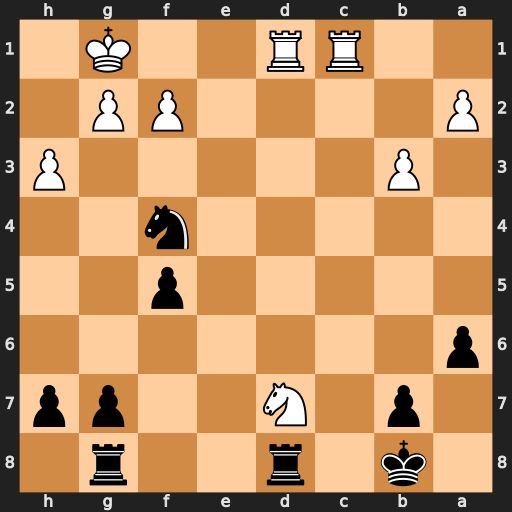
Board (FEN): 1k1r2r1/1p1N2pp/p7/5p2/5n2/1P5P/P4PP1/2RR2K1
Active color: b
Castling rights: -
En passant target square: -
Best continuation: Rxd7 Rxd7 Ne2+ Kh2 Nxc1